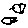
Label: fish